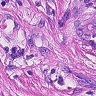
Metastatic tissue present: yes